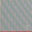
Piece: xx